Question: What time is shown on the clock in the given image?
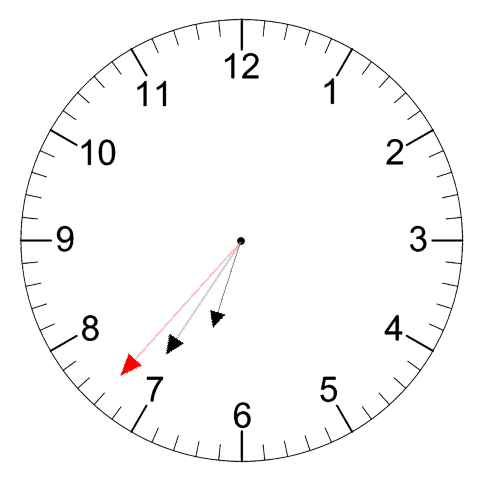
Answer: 06:35:37